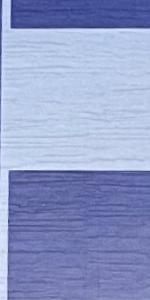
Label: Empty